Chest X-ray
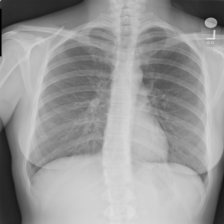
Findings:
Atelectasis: negative
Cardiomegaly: negative
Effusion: negative
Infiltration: negative
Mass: negative
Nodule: negative
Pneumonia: negative
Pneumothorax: negative
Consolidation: negative
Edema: negative
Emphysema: negative
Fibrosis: negative
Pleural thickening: negative
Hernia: negative